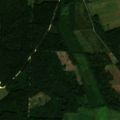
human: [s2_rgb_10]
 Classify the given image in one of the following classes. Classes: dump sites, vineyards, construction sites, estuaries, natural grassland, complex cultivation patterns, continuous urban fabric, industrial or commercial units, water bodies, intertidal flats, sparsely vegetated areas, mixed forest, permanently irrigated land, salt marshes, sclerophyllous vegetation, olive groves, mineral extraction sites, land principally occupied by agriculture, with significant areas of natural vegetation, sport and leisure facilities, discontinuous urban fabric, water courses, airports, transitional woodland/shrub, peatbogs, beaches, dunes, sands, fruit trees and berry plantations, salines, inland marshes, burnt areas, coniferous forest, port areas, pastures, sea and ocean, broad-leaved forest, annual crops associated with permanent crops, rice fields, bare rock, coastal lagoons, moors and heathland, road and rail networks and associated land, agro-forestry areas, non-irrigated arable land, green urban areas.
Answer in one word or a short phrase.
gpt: non-irrigated arable land, pastures, complex cultivation patterns, coniferous forest, mixed forest